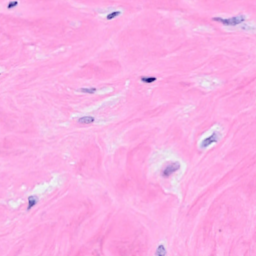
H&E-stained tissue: Breast